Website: macys
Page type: account-selection
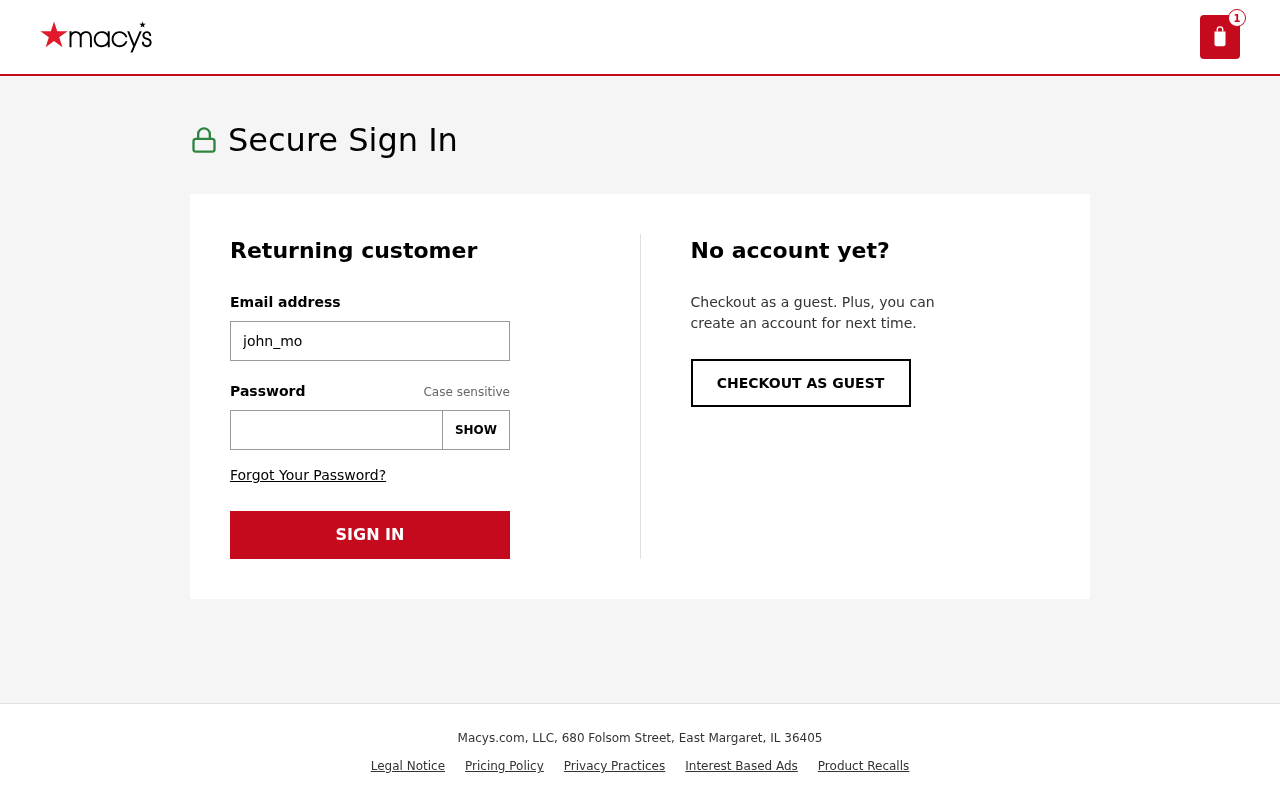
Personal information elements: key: PII_EMAIL
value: john_moreno@yahoo.com
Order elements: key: ORDER_NUM_ITEMS
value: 1